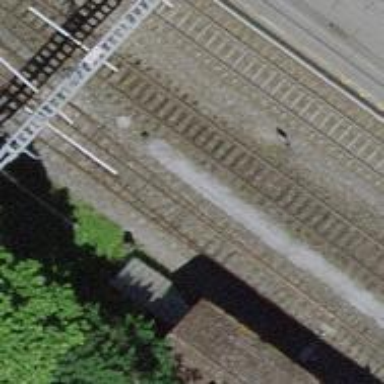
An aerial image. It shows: Railway switch.